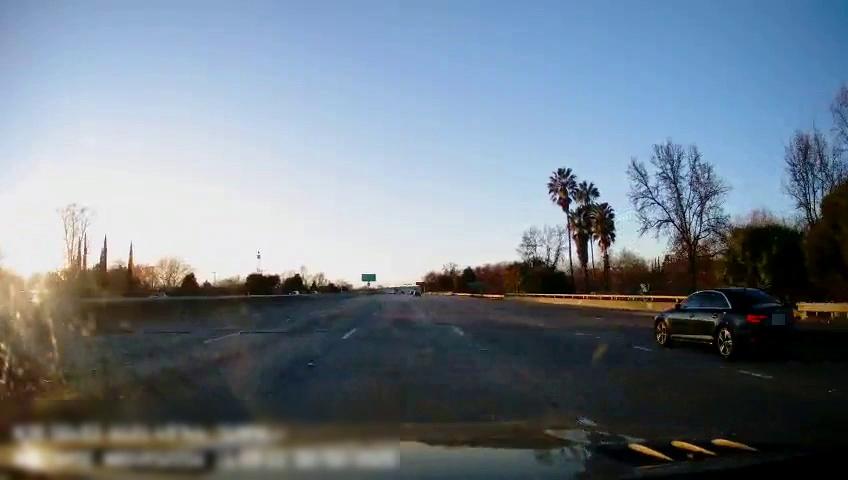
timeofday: Day
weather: Sunny
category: Drivable Space
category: Vehicles | Car
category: Lanes | Current Lane
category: Lanes | Current Lane
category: Lanes | Alternate Lane
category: Lanes | Alternate Lane
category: Lanes | Alternate Lane